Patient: sex M, age 60
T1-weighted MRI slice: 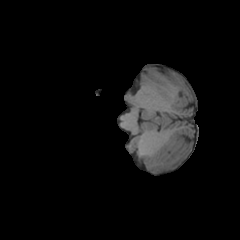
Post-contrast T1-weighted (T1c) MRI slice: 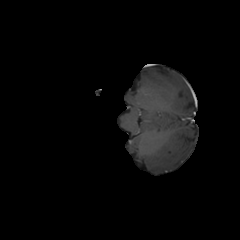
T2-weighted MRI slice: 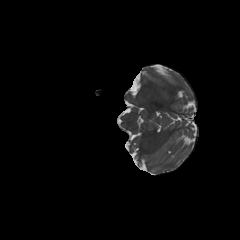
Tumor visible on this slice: no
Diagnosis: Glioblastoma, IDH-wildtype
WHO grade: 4